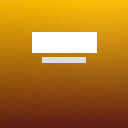
Screen state: on